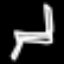
Label: chair